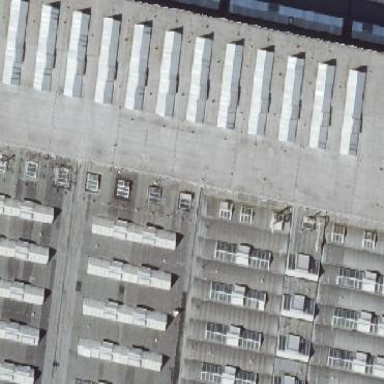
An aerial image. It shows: Industrial building.